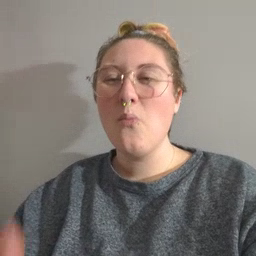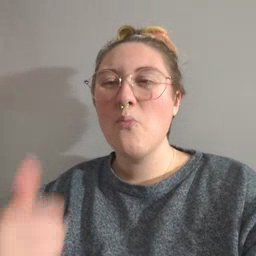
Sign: duck